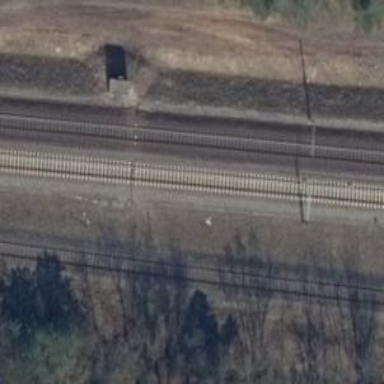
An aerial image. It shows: Railway track with contact lines for electrification.